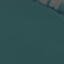
Land use / land cover class: SeaLake